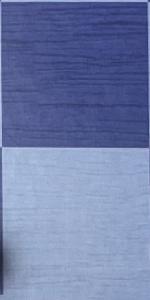
Label: Empty